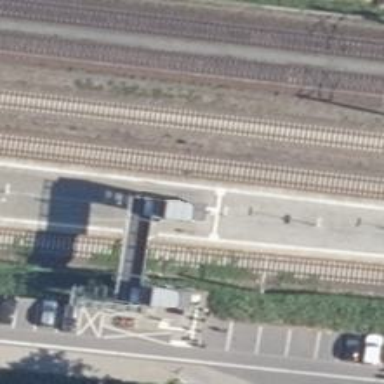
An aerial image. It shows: Platform edge at railway station.